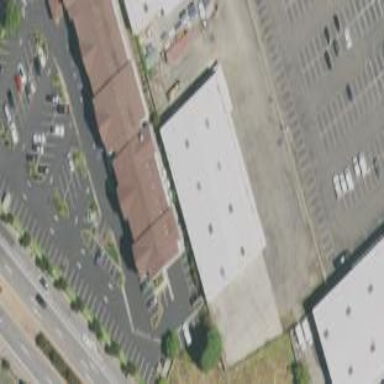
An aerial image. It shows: Warehouse building.